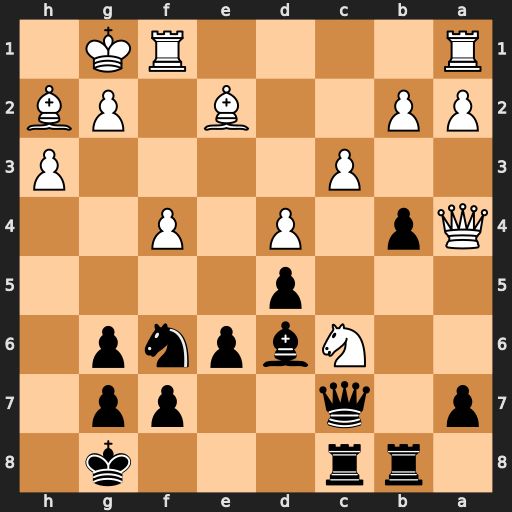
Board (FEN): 1rr3k1/p1q2pp1/2Nbpnp1/3p4/Qp1P1P2/2P4P/PP2B1PB/R4RK1
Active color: b
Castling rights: -
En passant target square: -
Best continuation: Qxc6 Qxc6 Rxc6